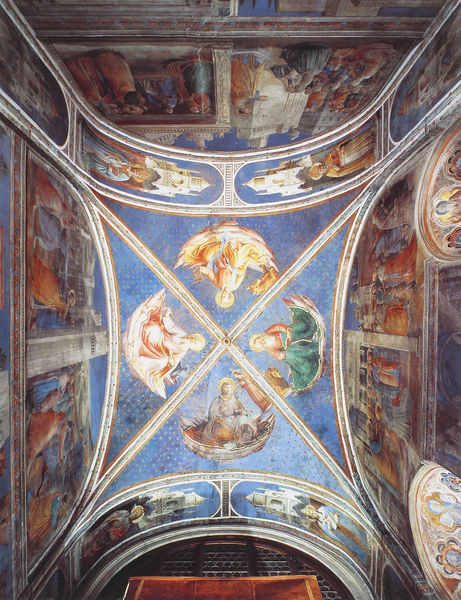
Titel: Freskenzyklus der Cappella Niccolina: Darstellung von Szenen aus dem Leben der Erzdiakone Stephanus und Laurentius
Künstler: Fra Angelico
Standort: Rom, Città del Vaticano, Palazzi Vaticani, Cappella Niccolina (EU - I - Latium)
Schlagwörter: blau, himmel, bild, kirche, figur, decke, gotik, engel, gewölbe, löwe, heilige, fresko, deckenmalerei, freske, apostel, evangelien